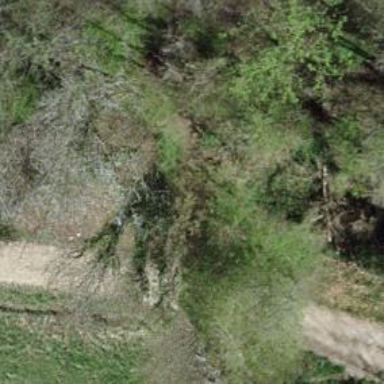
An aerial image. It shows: Path on the ground.